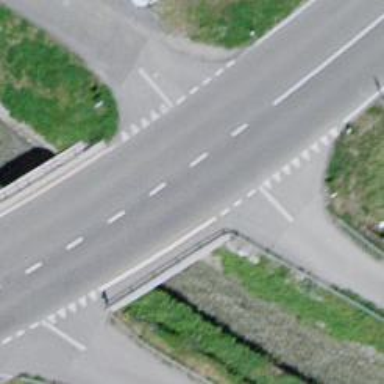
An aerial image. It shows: Secondary road on asphalt bridge.